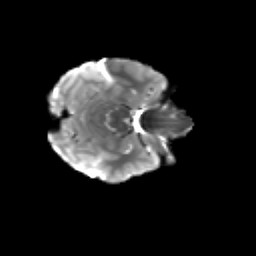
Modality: T2w
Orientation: axial
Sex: female
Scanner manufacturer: siemens
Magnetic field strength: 3 T
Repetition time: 5 s
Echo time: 0.071 s